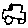
Label: car